Here is the wavelet time-frequency representation (scalogram) of a rolling-element bearing's vibration measurement. Determine the bearing's health state. Answer with exactly one of: normal, inner_race, outer_race, ball.
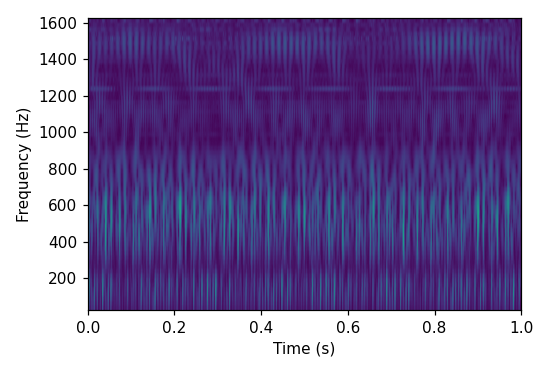
Answer: inner_race